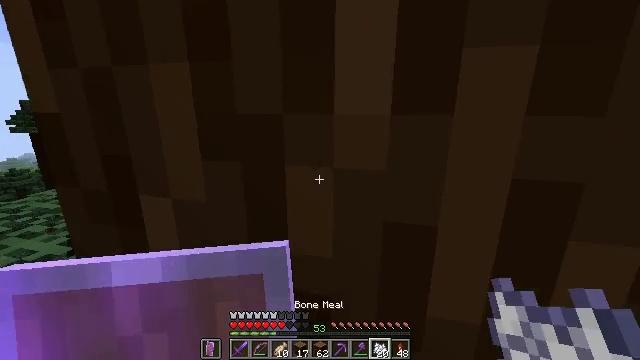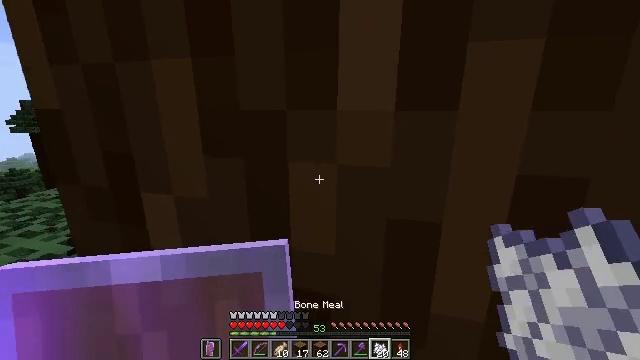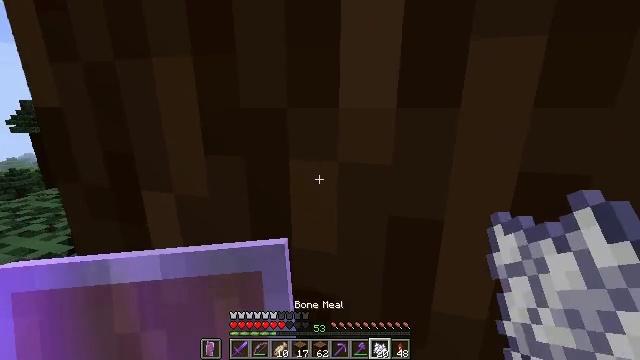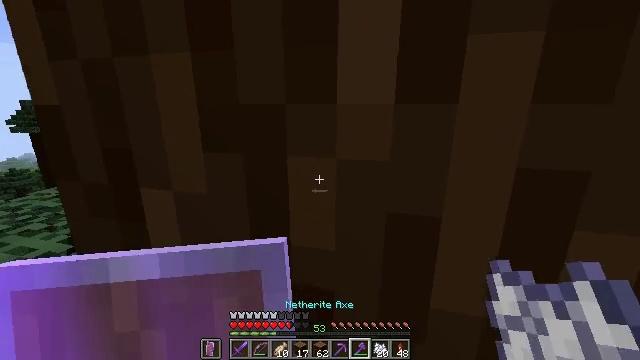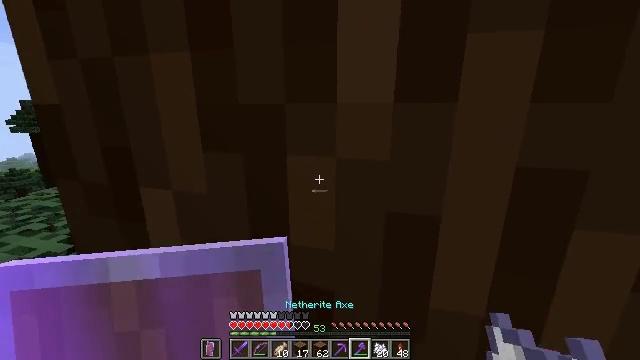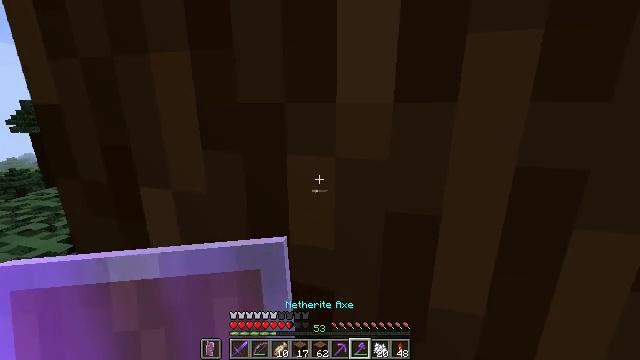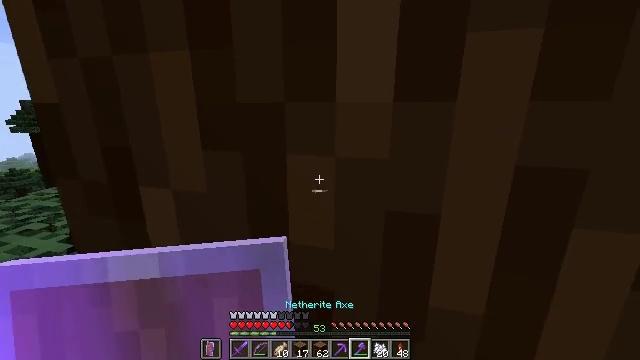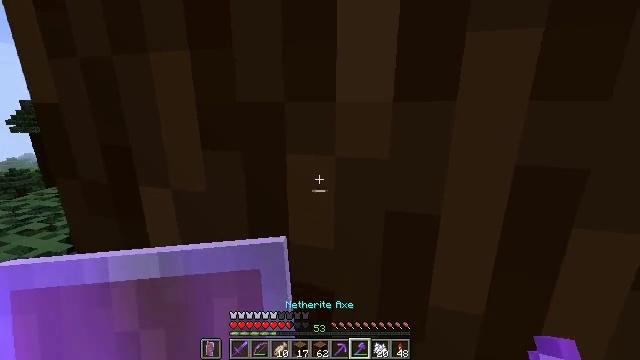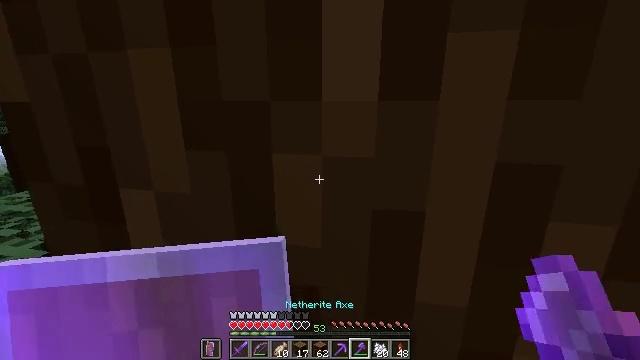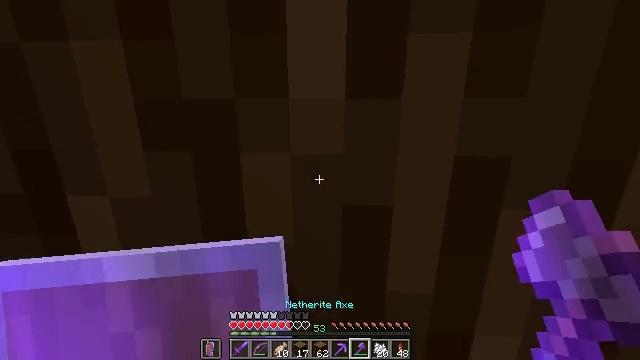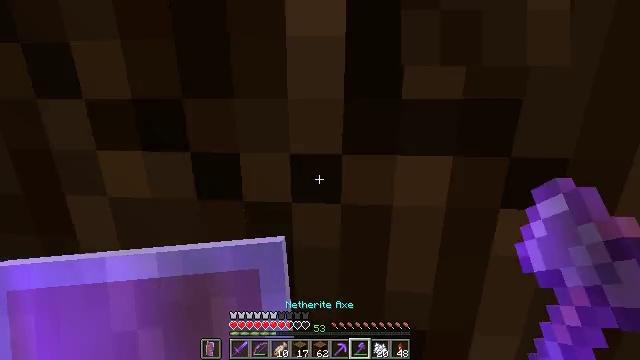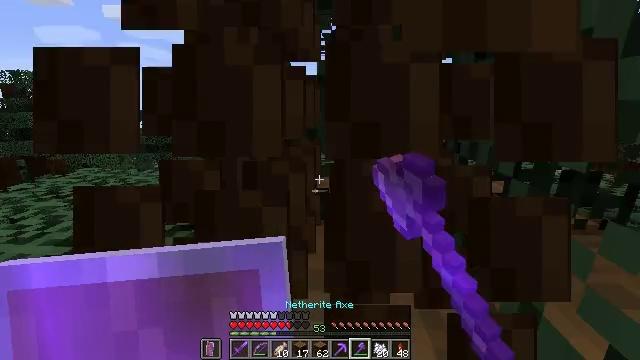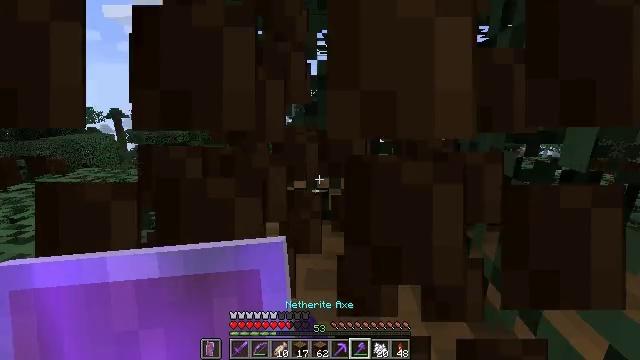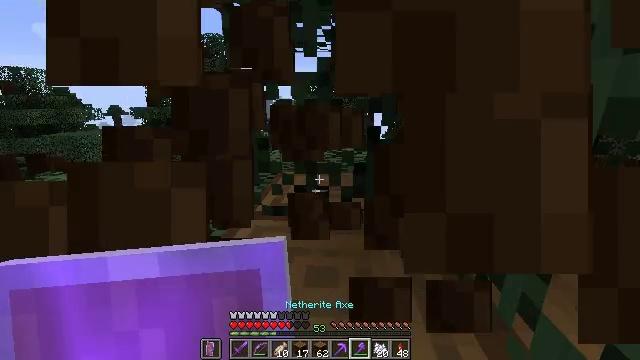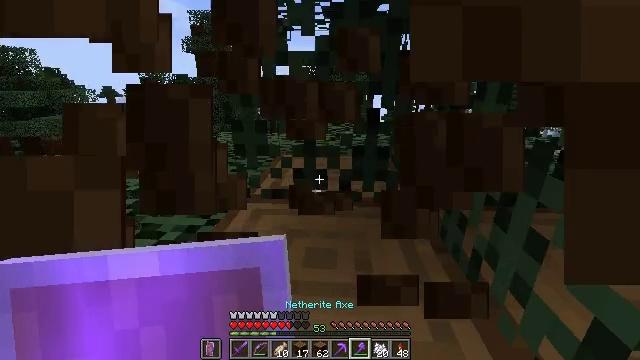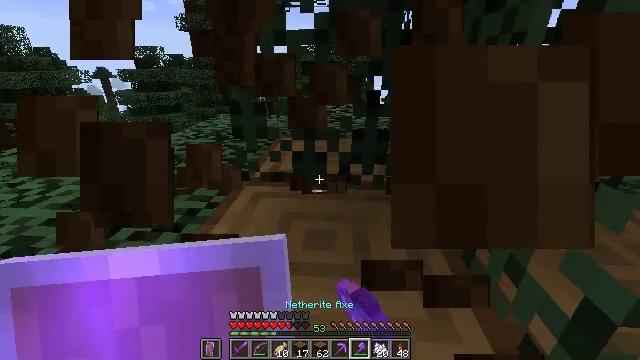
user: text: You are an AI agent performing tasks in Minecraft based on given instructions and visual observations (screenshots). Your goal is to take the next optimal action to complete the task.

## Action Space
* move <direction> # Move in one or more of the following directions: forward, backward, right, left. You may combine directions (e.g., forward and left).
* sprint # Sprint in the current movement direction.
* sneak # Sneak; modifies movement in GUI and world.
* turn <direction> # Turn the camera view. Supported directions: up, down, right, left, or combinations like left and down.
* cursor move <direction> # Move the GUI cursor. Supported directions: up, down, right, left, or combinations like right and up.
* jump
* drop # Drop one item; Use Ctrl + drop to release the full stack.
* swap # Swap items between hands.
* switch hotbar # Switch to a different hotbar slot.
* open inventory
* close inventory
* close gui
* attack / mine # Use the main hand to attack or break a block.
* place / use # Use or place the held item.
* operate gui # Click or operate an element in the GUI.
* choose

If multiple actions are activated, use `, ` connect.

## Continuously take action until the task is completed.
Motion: motion action
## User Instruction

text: Break the spruce log from the tree.
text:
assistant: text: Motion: no_op
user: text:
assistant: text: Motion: no_op
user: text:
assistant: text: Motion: no_op
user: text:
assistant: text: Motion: no_op
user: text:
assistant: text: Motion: no_op
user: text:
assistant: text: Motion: no_op
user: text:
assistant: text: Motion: no_op
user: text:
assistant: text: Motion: turn right
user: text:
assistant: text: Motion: turn right
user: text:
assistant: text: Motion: attack / mine
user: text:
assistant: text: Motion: attack / mine
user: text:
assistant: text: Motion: attack / mine
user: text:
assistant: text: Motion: attack / mine
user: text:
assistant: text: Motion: turn down, attack / mine
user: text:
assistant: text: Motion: turn down, attack / mine
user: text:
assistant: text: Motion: turn down, attack / mine
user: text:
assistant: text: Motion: attack / mine
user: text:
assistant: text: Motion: turn right and down, attack / mine
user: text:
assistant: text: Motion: turn right and down, attack / mine
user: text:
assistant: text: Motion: turn down, attack / mine
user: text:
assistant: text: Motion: attack / mine
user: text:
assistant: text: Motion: attack / mine
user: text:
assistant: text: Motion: attack / mine
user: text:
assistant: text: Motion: attack / mine
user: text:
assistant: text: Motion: attack / mine
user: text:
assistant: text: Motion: turn right, attack / mine
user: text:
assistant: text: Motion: turn right, attack / mine
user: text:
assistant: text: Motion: turn right, attack / mine
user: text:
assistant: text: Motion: turn right, attack / mine
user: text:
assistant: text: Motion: attack / mine